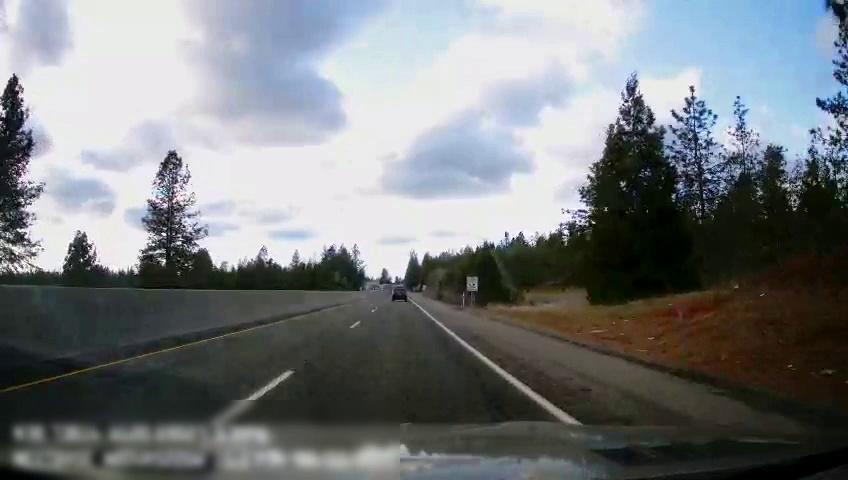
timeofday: Day
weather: Cloudy
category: Drivable Space
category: Vehicles | SUV
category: Lanes | Alternate Lane
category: Lanes | Current Lane
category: Lanes | Current Lane